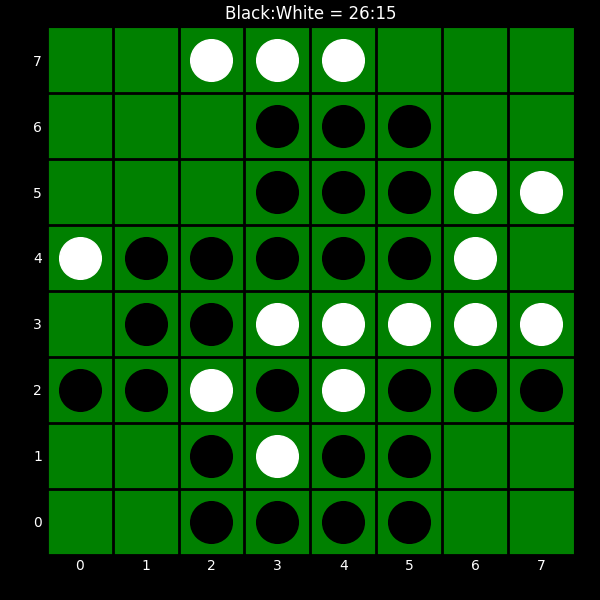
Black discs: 26
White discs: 15